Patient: sex M, age 67
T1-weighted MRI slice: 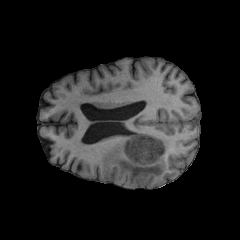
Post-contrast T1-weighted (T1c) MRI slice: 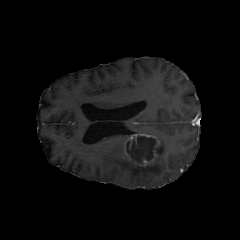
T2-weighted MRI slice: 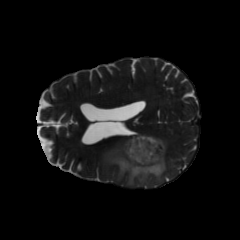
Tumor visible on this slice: yes
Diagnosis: Glioblastoma, IDH-wildtype
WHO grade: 4